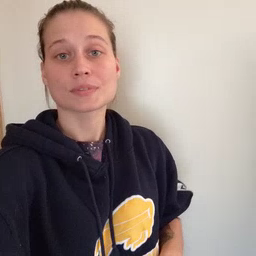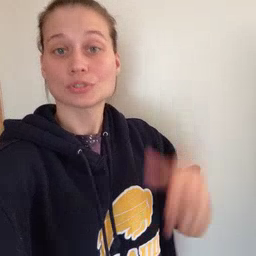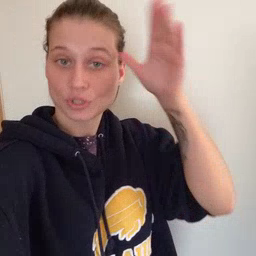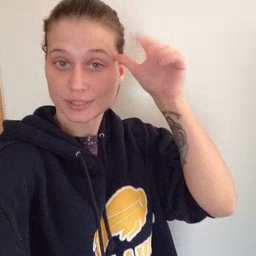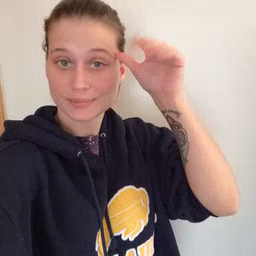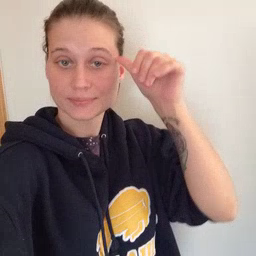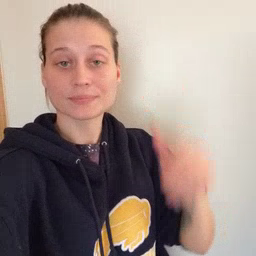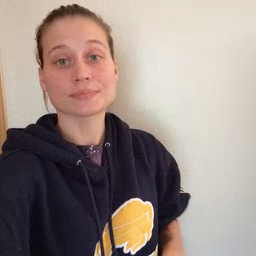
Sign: donkey